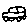
Label: car